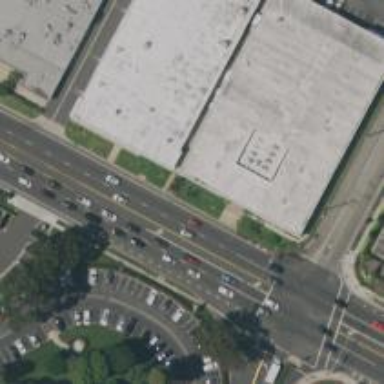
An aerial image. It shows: Secondary road with asphalt surface and sidewalk on the left side.